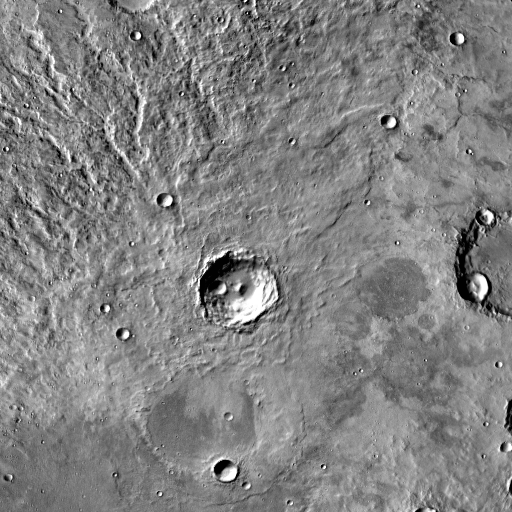
Crater classes present: Background, Other, Layered, Buried, Secondary